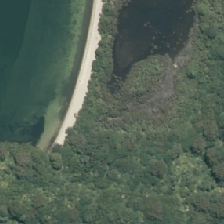
Land cover: herbaceous_freshwater_vege